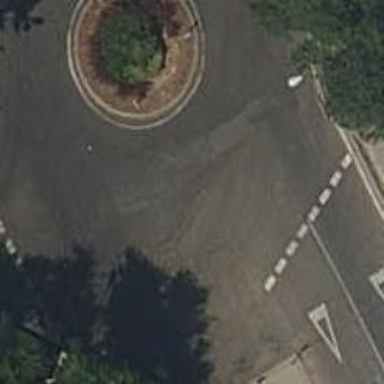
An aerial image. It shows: Tertiary road that leads to roundabout.